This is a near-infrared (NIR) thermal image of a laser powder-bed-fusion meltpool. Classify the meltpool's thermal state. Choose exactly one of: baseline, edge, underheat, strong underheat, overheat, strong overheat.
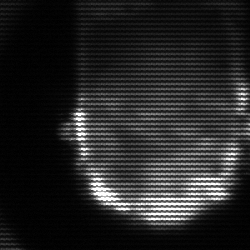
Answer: baseline